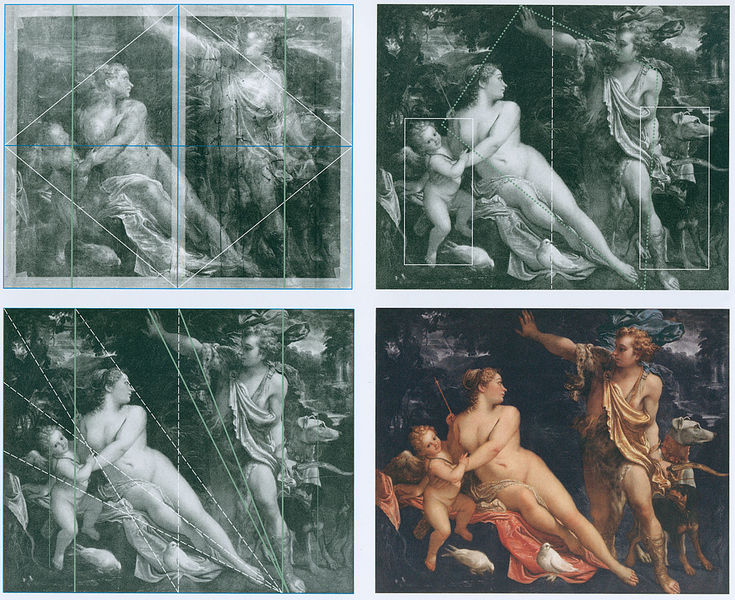
Titel: Venus, Adonis und Cupid
Künstler: Annibale Carracci
Institution: Madrid, Museo del Prado
Schlagwörter: akt, gemälde, gott, nackt, frau, hund, malerei, falten, taube, mantel, kind, engel, putte, perspektive, grafik, schnitt, götter, apollo, erklärung, apollon, proportionen, goldener schnitt, planung, einteilung, sichtachsen, aphrodite